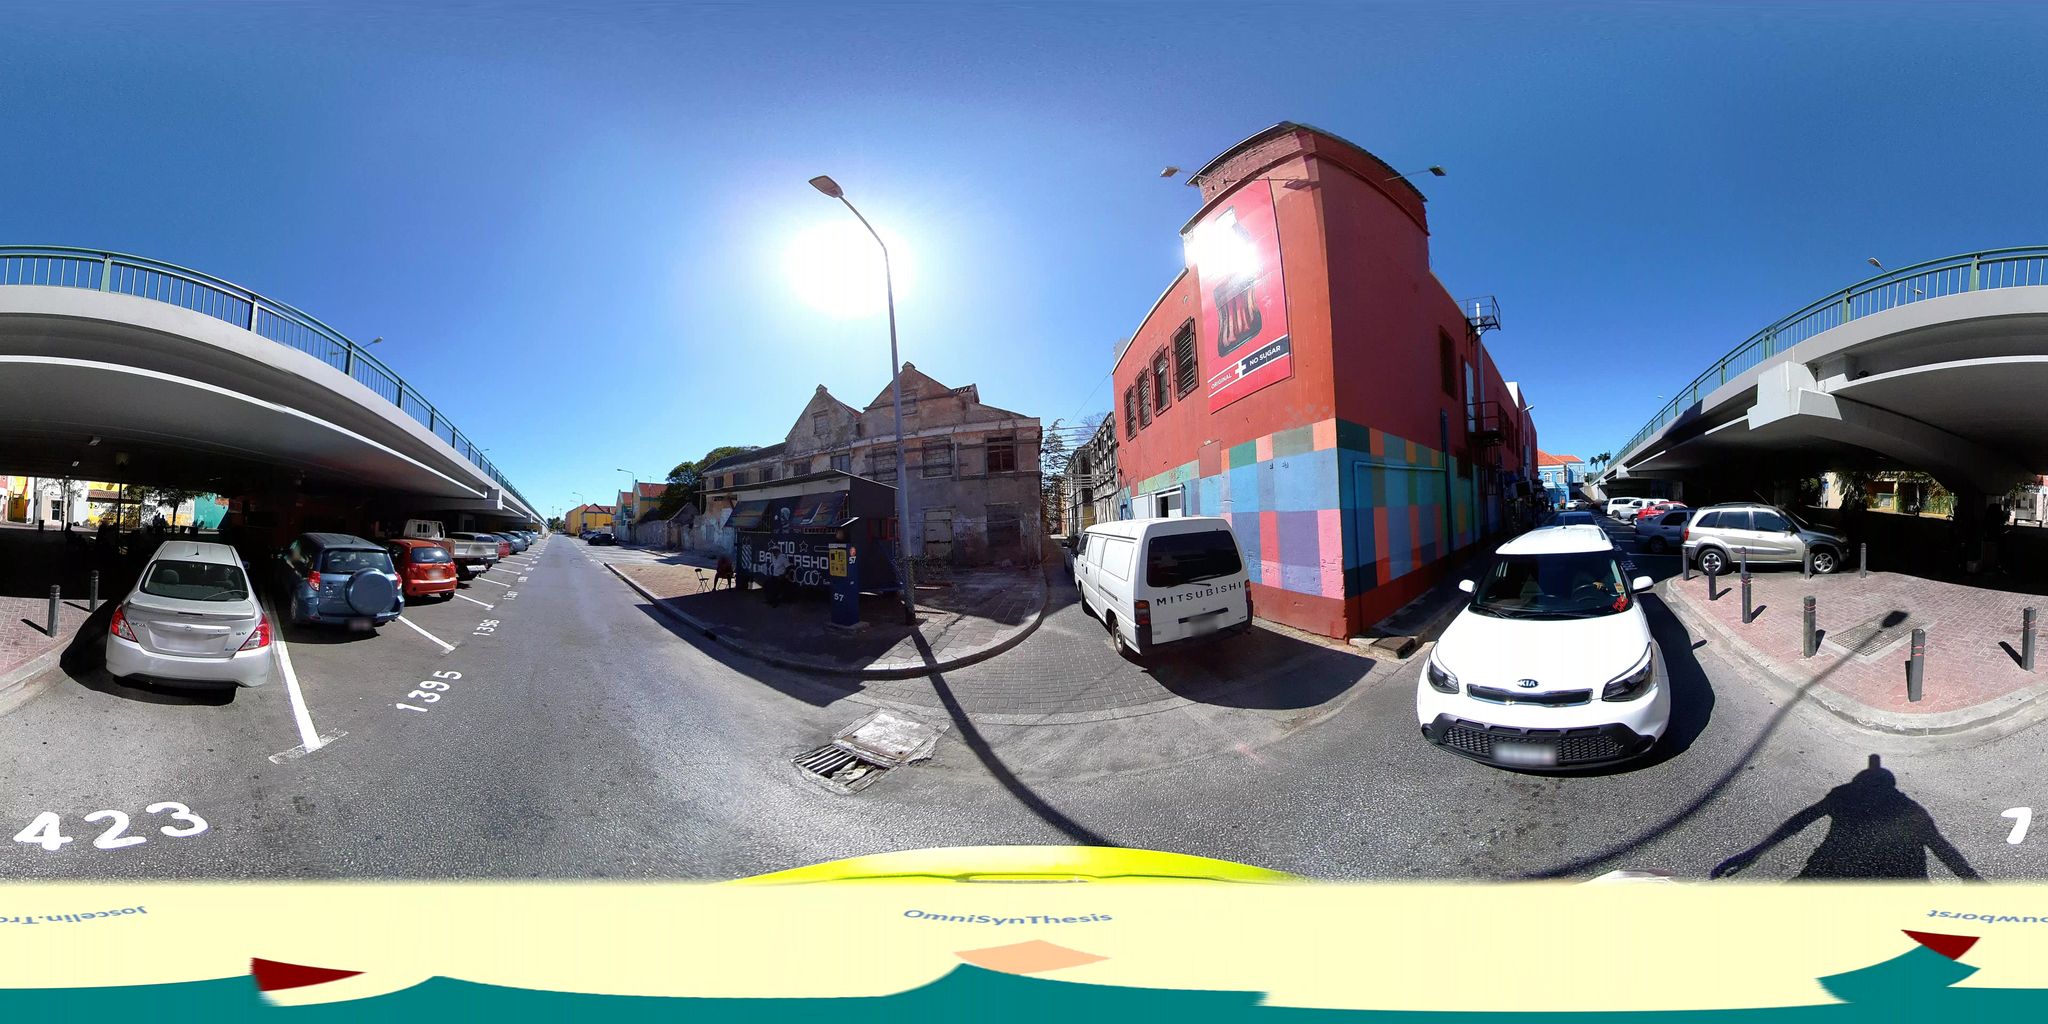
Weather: clear
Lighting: day
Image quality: good
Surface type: cycling surface
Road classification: primary
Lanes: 2, 1
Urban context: suburban or peri-urban
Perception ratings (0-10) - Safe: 1.35, Lively: 5.05, Beautiful: 0.89, Boring: 3.92, Depressing: 7.74, Wealthy: 2.64